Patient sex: M
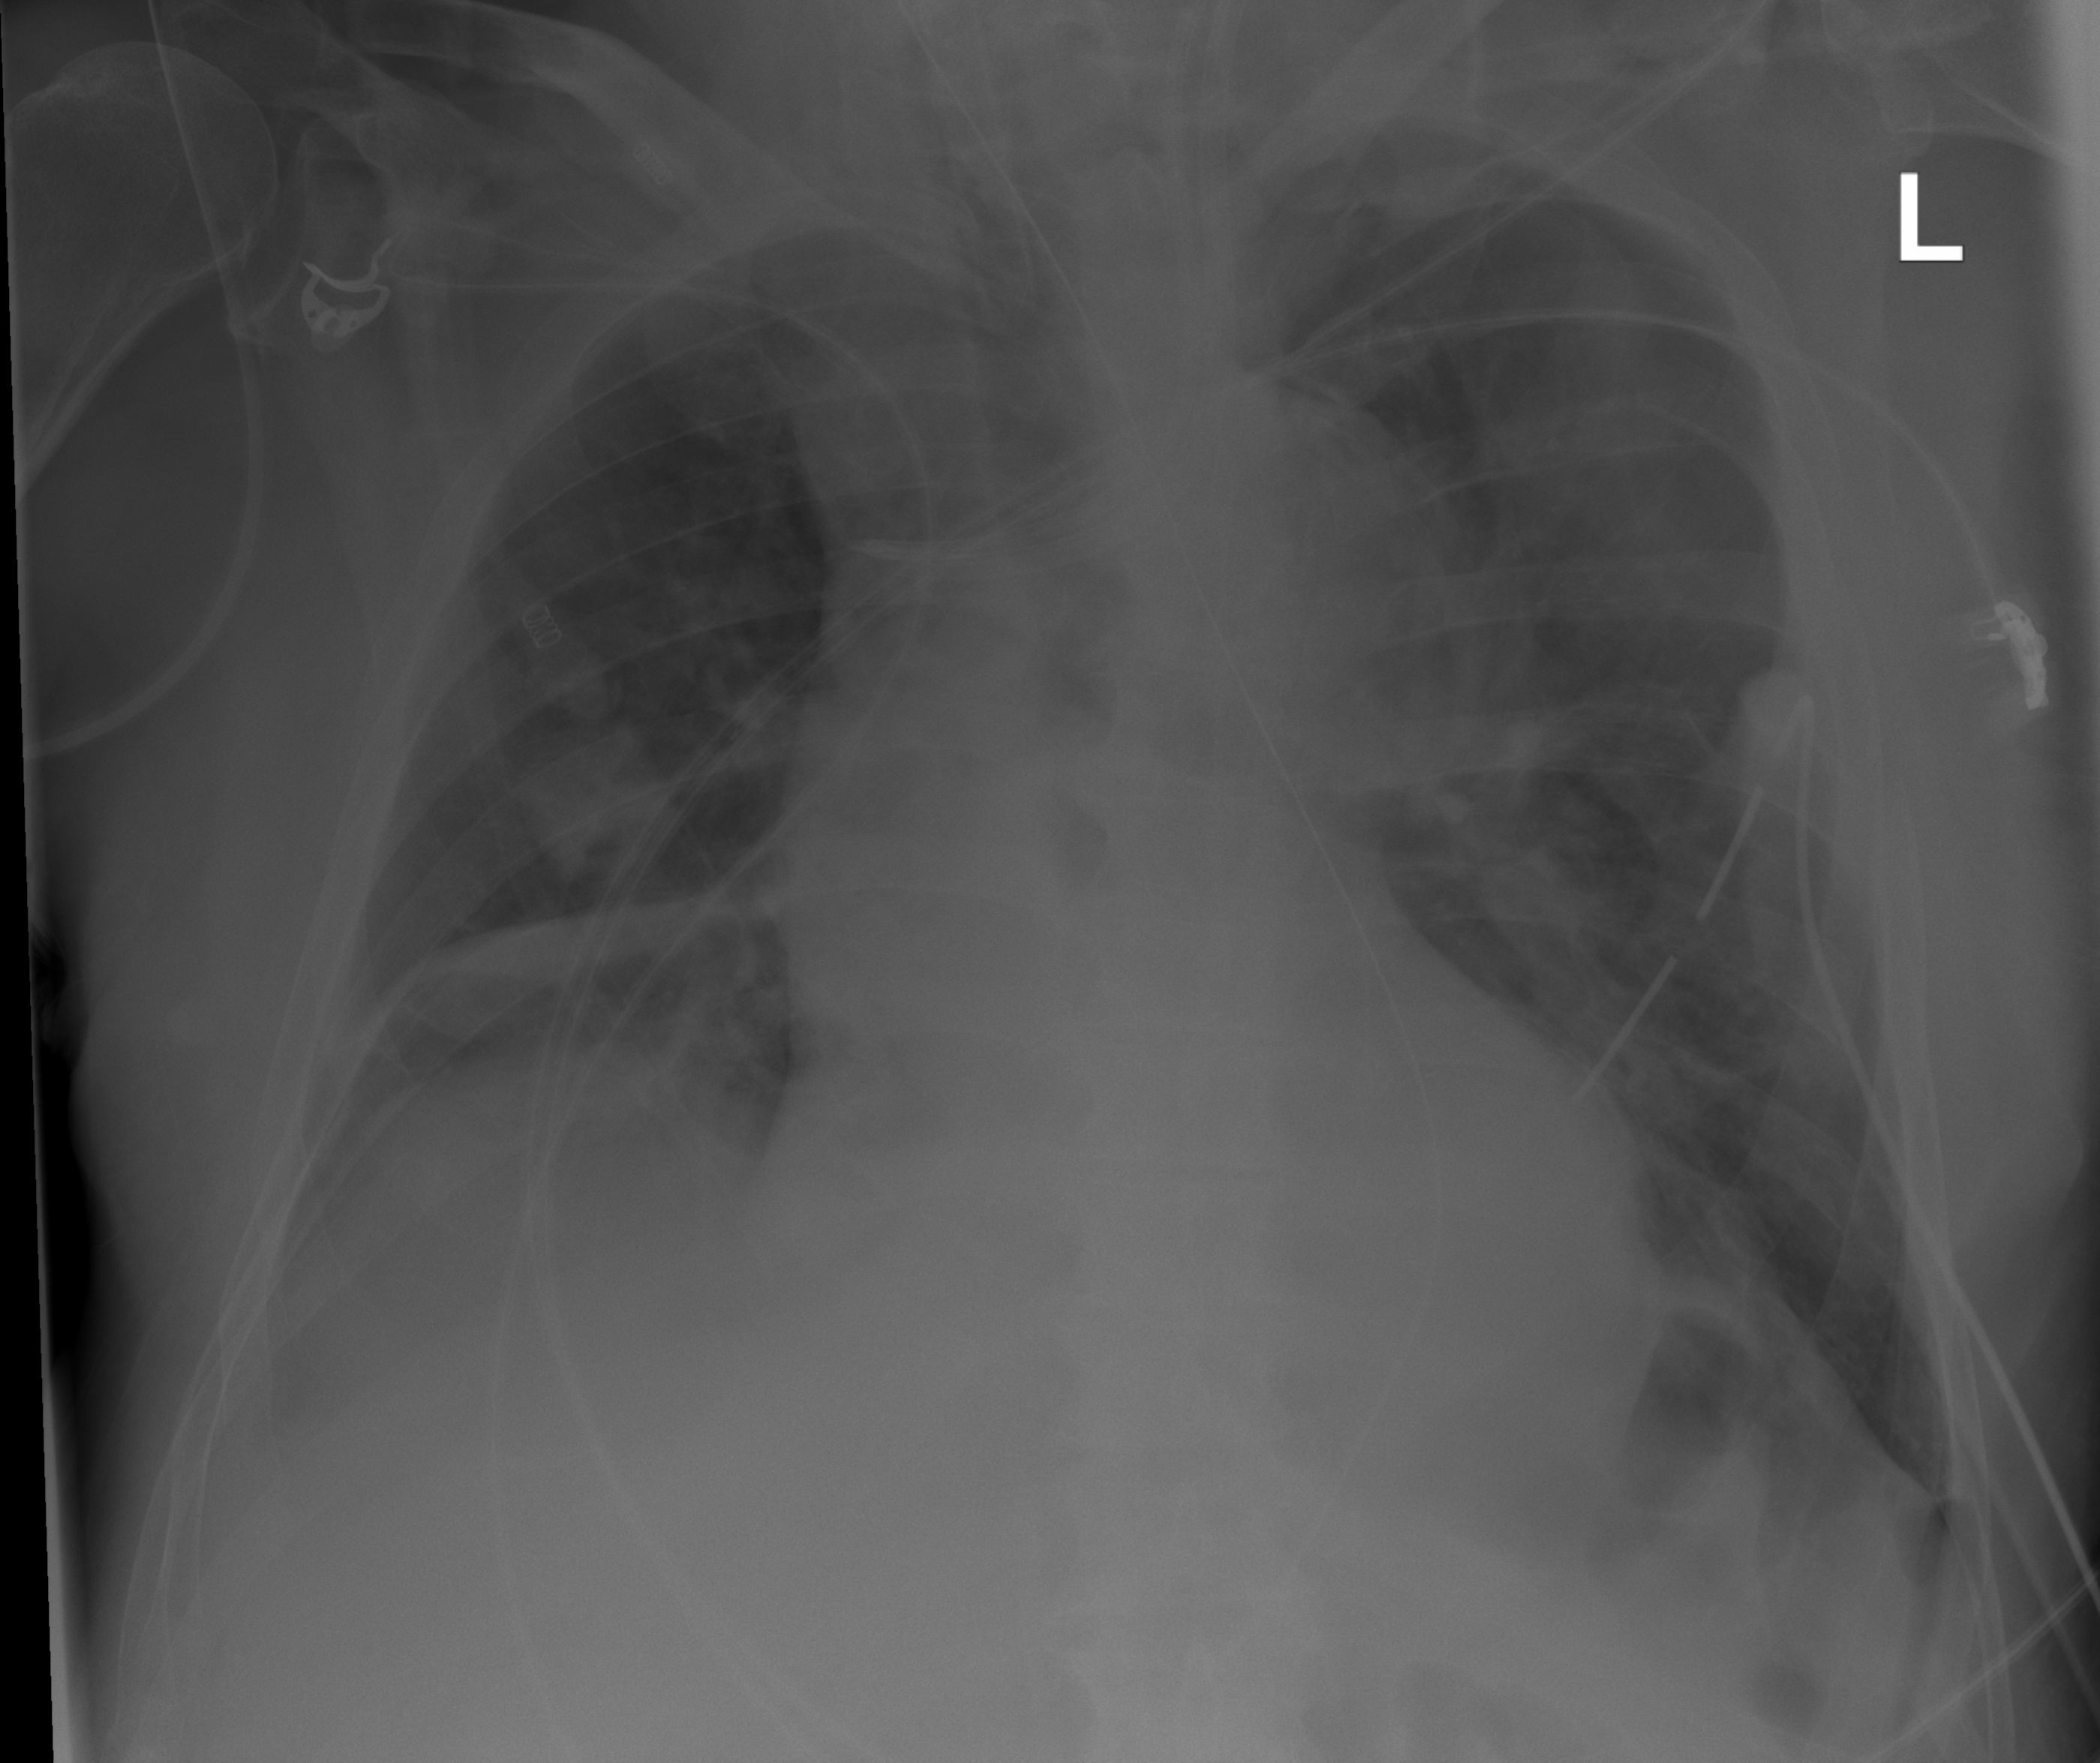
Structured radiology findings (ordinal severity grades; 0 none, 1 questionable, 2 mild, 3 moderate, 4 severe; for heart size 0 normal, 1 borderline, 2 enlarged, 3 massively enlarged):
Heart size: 2
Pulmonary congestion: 0
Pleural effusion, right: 3
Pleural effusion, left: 2
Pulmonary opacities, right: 2
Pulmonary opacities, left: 3
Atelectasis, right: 3
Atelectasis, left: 3